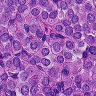
Metastatic tissue present: yes